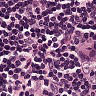
Metastatic tissue present: no